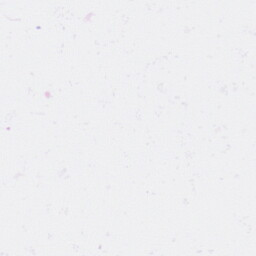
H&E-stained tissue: Heart